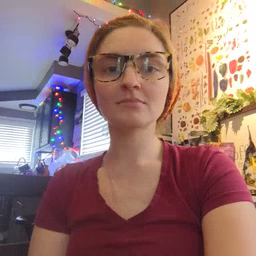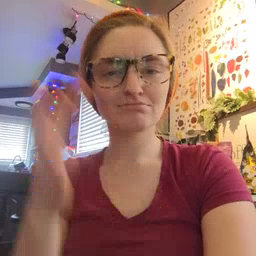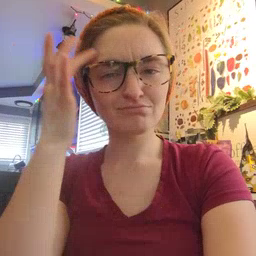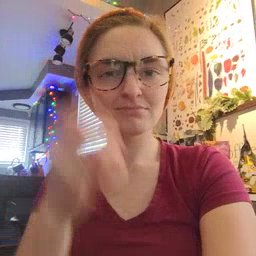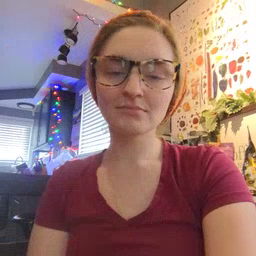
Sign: sick